RGB frame:
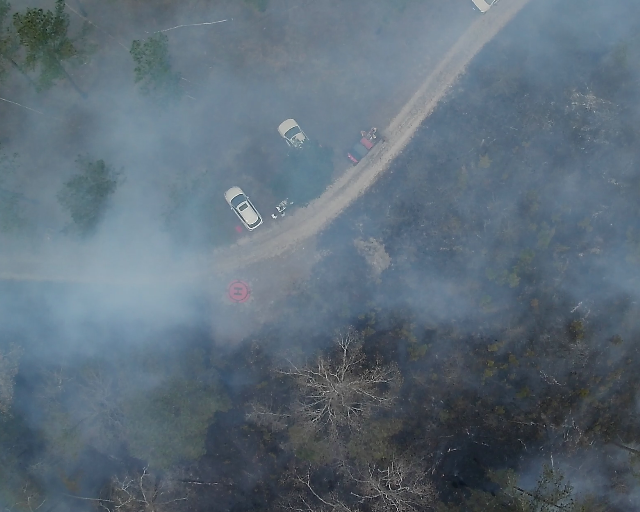
Thermal frame:
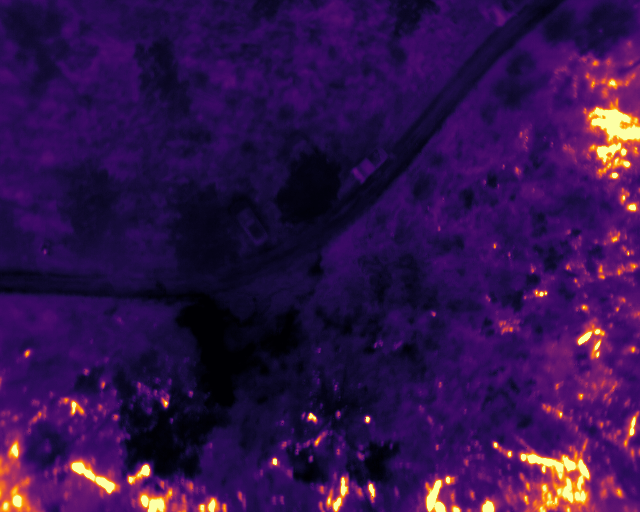
Captured: 2026-02-26 03:11:24
Pixels at or above 80 °C: 5850 (fraction of frame: 0.01785)